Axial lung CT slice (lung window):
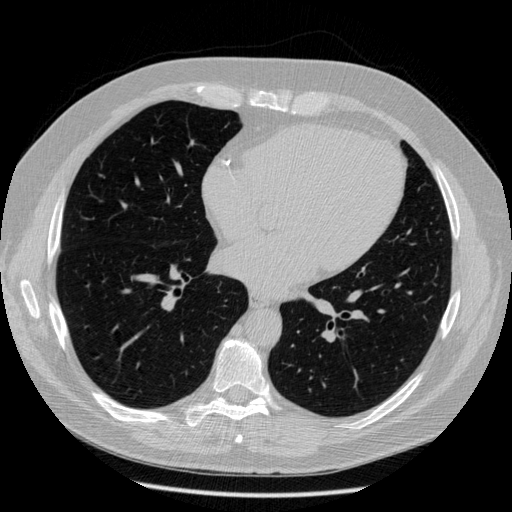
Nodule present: no